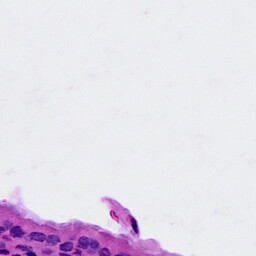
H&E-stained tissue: Cervix